Interaction volume radius: 5 \u00c5
Interaction volume height: 25 \u00c5
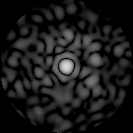
Disorder parameter: 0.8337